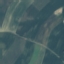
Land use / land cover class: AnnualCrop